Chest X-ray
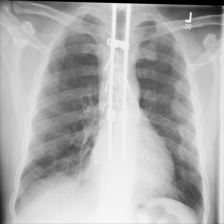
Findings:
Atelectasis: negative
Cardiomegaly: negative
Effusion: negative
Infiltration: negative
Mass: negative
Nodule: negative
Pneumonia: negative
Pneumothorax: negative
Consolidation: negative
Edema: negative
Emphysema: negative
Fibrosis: negative
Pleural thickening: negative
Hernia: negative